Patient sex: M
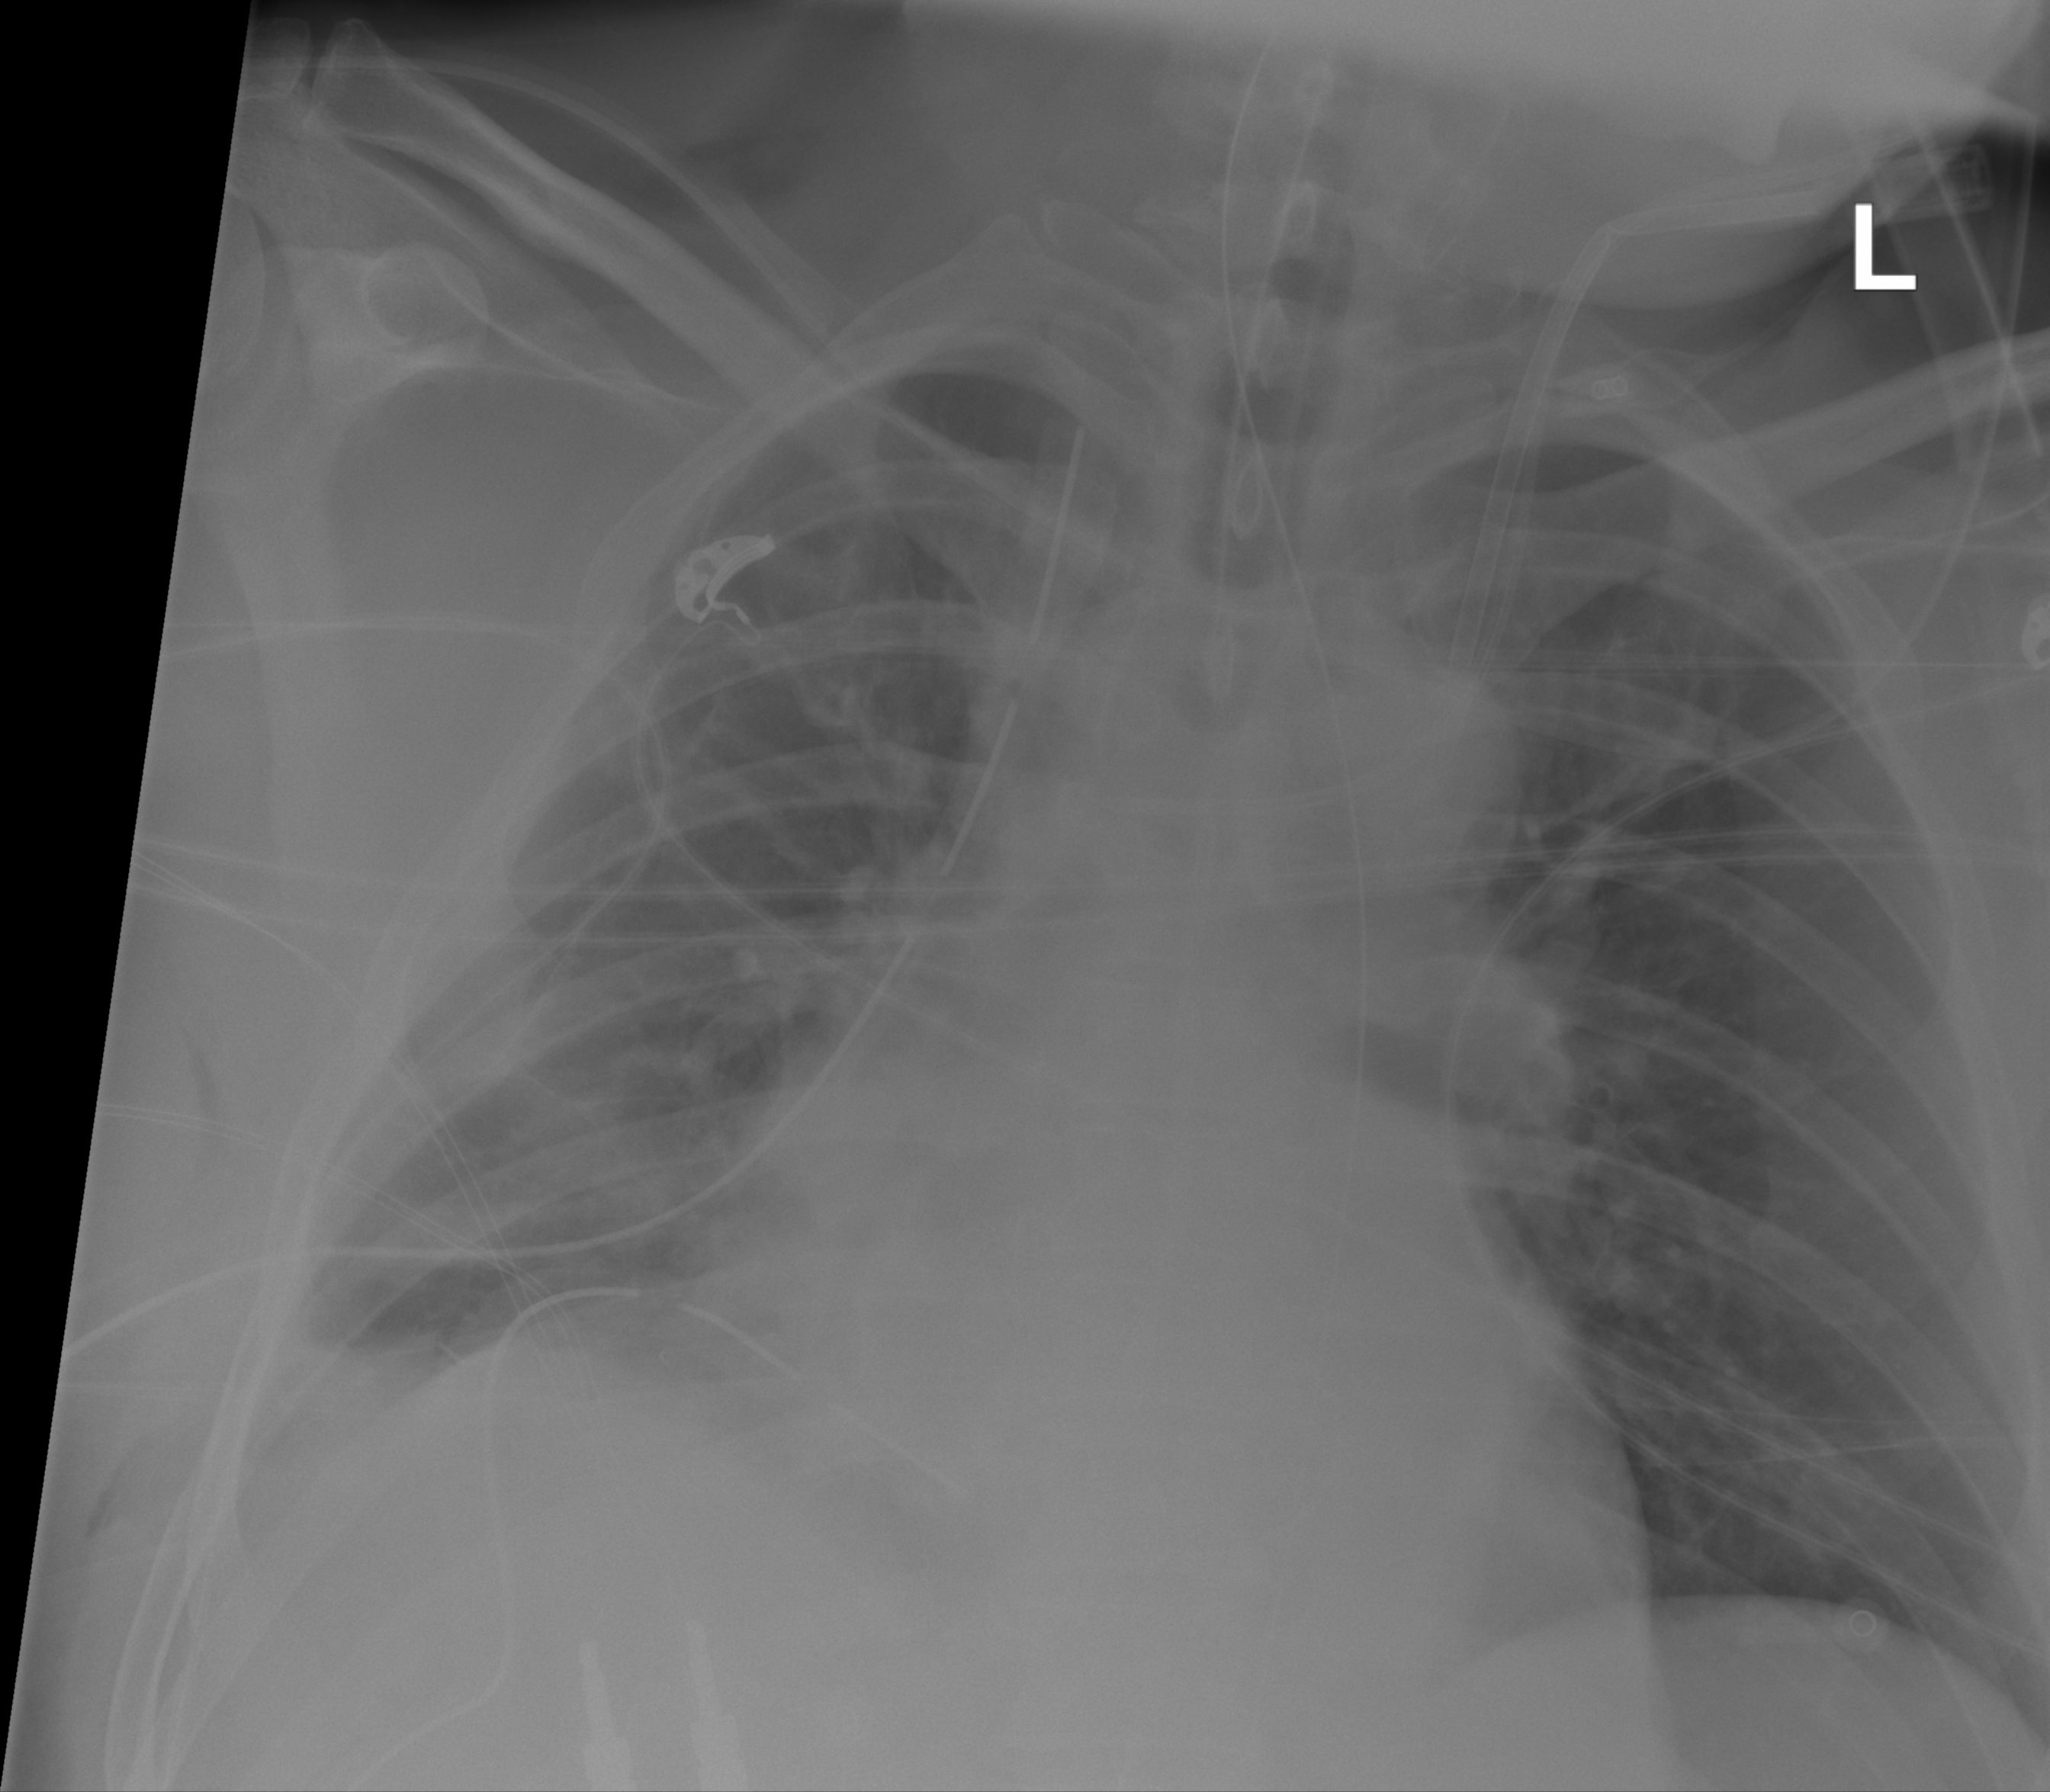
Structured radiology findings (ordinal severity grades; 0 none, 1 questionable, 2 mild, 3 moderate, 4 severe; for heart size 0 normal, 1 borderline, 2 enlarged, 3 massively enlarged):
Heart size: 1
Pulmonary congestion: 0
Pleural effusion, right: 0
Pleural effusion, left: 0
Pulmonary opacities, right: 0
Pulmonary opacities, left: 0
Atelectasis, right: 4
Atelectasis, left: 0